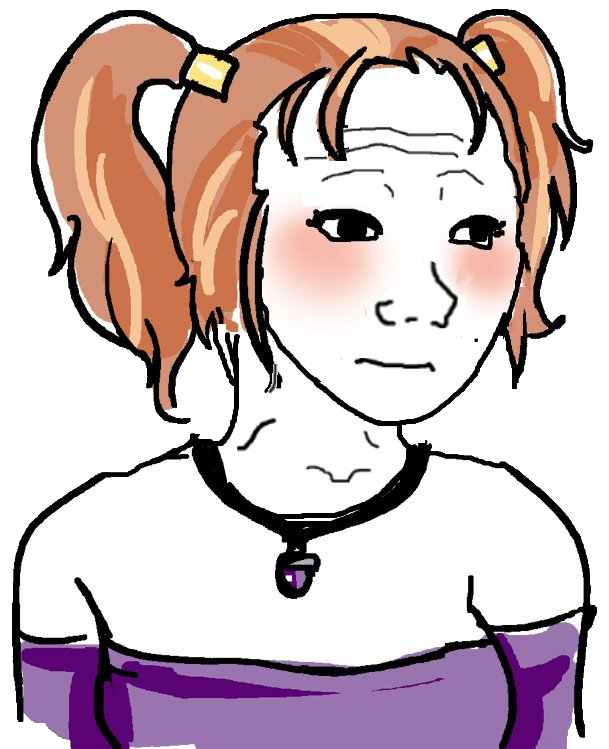
Label: 5_Daddys_Girl